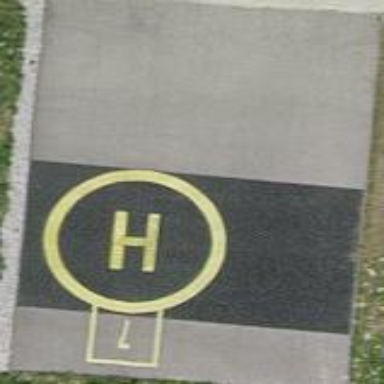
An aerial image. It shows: Image showing helipad at airport.